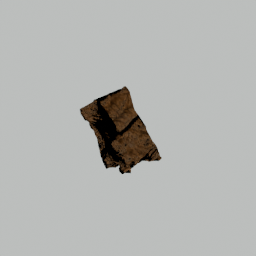
Label: people